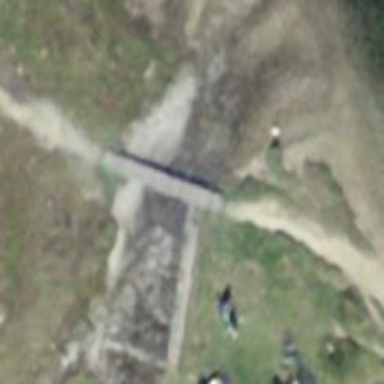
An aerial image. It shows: Boardwalk bridge over path.